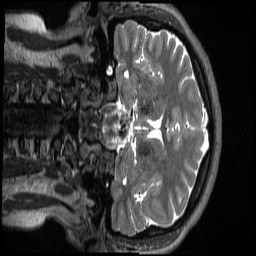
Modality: T2w
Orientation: coronal
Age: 23
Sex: female